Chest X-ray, PA view. Patient: 49 years old, sex M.
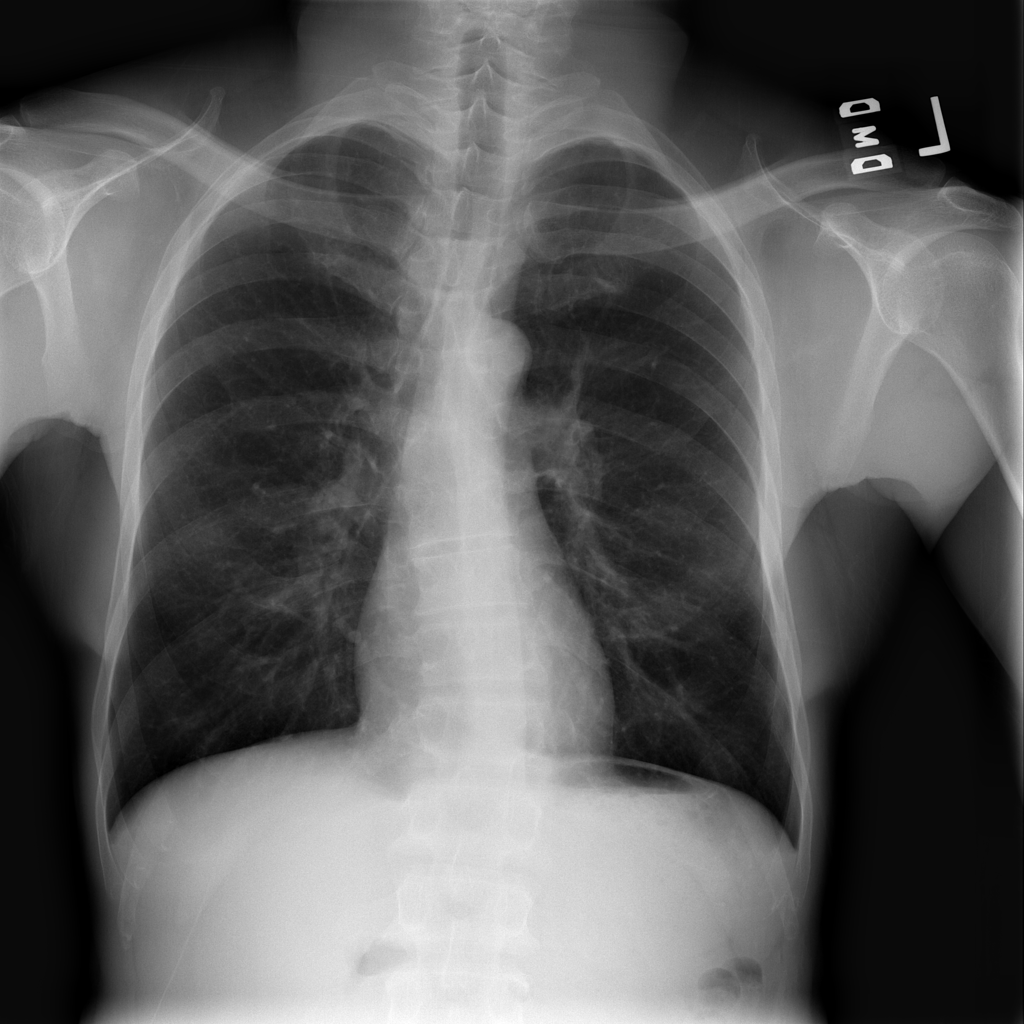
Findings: No Finding